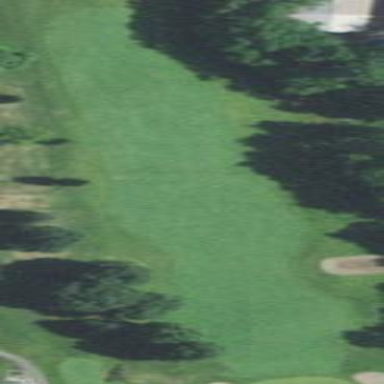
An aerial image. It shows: Grassy golf fairway.